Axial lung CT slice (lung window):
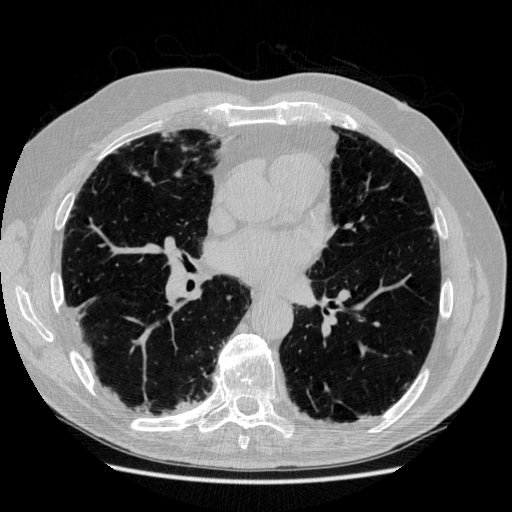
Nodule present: no